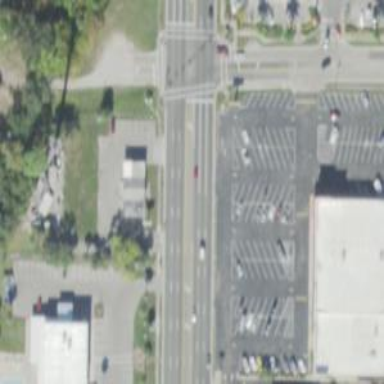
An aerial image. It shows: Primary highway with asphalt surface. There is sidewalk on the left.